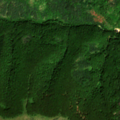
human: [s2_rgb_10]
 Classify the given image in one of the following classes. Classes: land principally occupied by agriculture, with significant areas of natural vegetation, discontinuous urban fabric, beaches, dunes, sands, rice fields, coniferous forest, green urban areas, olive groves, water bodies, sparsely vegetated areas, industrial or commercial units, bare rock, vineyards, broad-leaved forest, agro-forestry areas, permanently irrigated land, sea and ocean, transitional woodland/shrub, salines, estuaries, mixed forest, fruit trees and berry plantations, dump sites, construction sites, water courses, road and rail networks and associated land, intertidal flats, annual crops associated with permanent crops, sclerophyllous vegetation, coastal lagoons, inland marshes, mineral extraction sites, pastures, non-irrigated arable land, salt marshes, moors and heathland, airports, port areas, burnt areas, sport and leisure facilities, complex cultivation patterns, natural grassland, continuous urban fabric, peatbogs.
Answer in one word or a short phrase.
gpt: broad-leaved forest, mixed forest, natural grassland